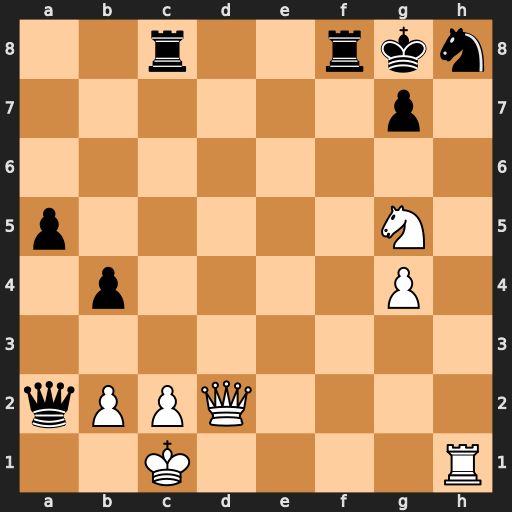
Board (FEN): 2r2rkn/6p1/8/p5N1/1p4P1/8/qPPQ4/2K4R
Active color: w
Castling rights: -
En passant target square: -
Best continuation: Rxh8+ Kxh8 Qh2+ Kg8 Qh7#